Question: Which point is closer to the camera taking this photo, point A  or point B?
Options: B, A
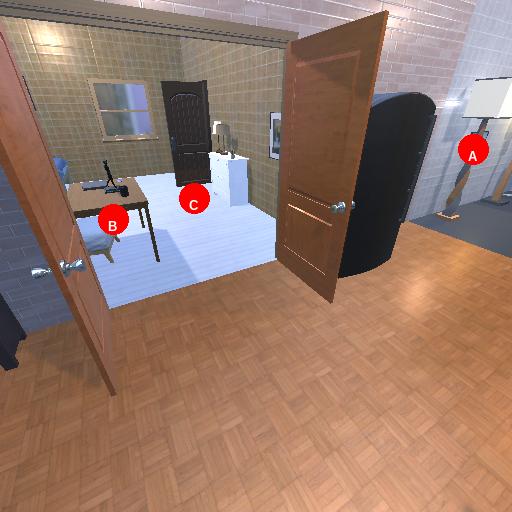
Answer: B